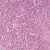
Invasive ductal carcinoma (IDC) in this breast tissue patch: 1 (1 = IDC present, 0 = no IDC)